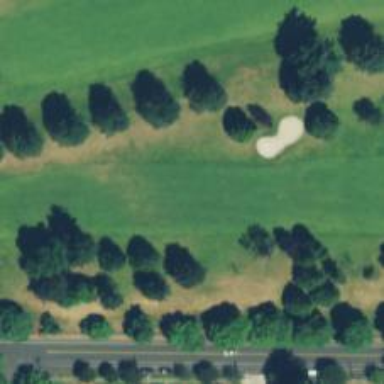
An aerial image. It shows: View of golf hole.